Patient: sex M, age 53
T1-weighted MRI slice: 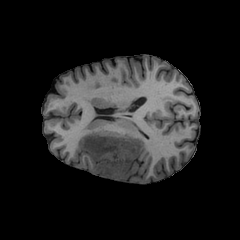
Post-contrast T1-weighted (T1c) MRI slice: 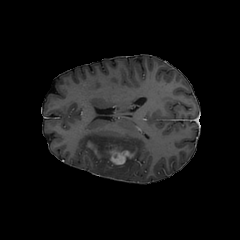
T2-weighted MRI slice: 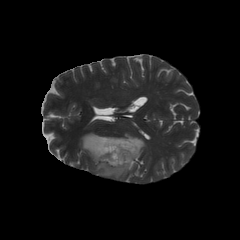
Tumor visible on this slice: yes
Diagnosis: Astrocytoma, IDH-mutant
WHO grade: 4